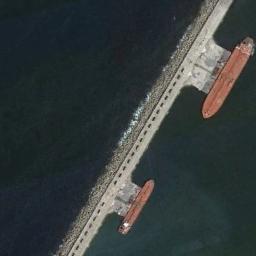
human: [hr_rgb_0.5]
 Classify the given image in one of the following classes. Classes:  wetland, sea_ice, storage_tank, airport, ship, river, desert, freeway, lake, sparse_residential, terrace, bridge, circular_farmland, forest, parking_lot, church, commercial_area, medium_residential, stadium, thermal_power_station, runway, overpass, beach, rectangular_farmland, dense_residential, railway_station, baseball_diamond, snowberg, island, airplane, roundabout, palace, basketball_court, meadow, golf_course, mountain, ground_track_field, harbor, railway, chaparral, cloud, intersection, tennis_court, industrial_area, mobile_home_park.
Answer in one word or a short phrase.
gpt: ship